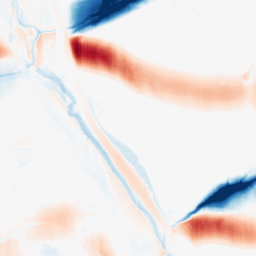
Category: morphological
Decomposition family: morphological_ellipse
Decomposition parameters: operation: average
width: 50
height: 5
Upsampling method: cubic_catmull_rom
Upsampling parameters: scale: 8
Upsampling scale: 8